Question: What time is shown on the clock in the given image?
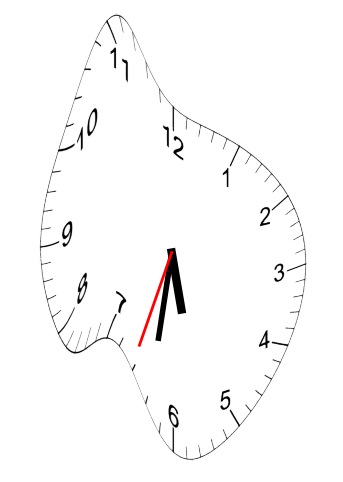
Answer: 05:31:33